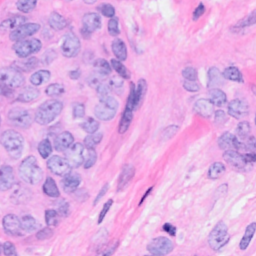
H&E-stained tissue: Breast